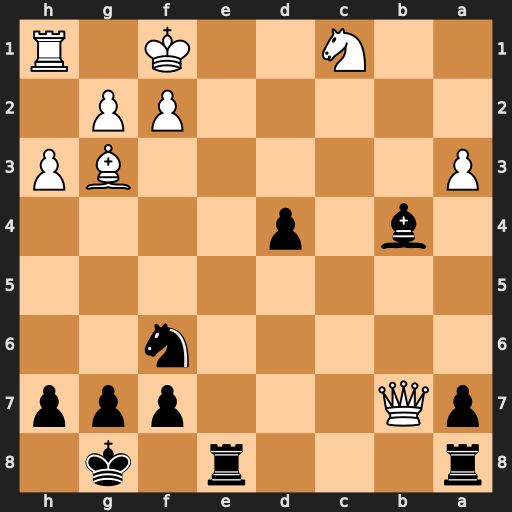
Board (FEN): r3r1k1/pQ3ppp/5n2/8/1b1p4/P5BP/5PP1/2N2K1R
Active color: b
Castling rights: -
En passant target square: -
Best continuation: Re1#